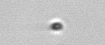
Label: nanoplankton_mix